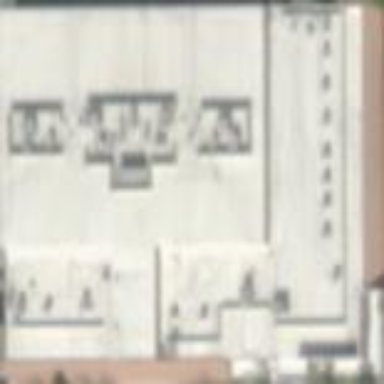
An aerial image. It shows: Commercial building.